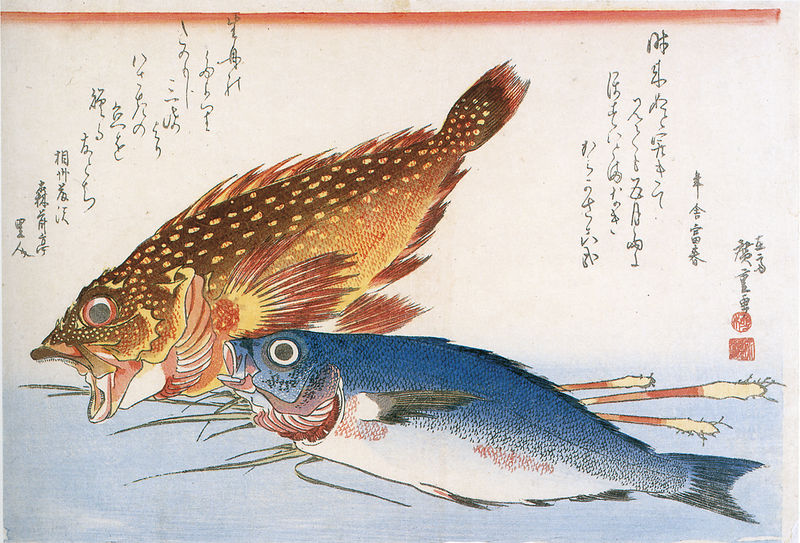
Titel: Kasago (Skorpionsfisch), Isaki Fisch und Hajikami (Ingwer Wurzeln)
Künstler: Utagawa Hiroshige
Institution: Wisconsin, Chazen Museum of Art, E. B. Van Vleck Collection
Schlagwörter: blau, gelb, braun, zeichnung, gras, rot, tier, tiere, augen, gräser, auge, schuppen, japan, schrift, zwei, japanisch, schriftzeichen, mäuler, stempel, fisch, koi, maul, handschrift, fische, flossen, kiemen, notiz, anmerkung, fischaugen, weisser grund, kio, wiesser grund, asiatische zeichen